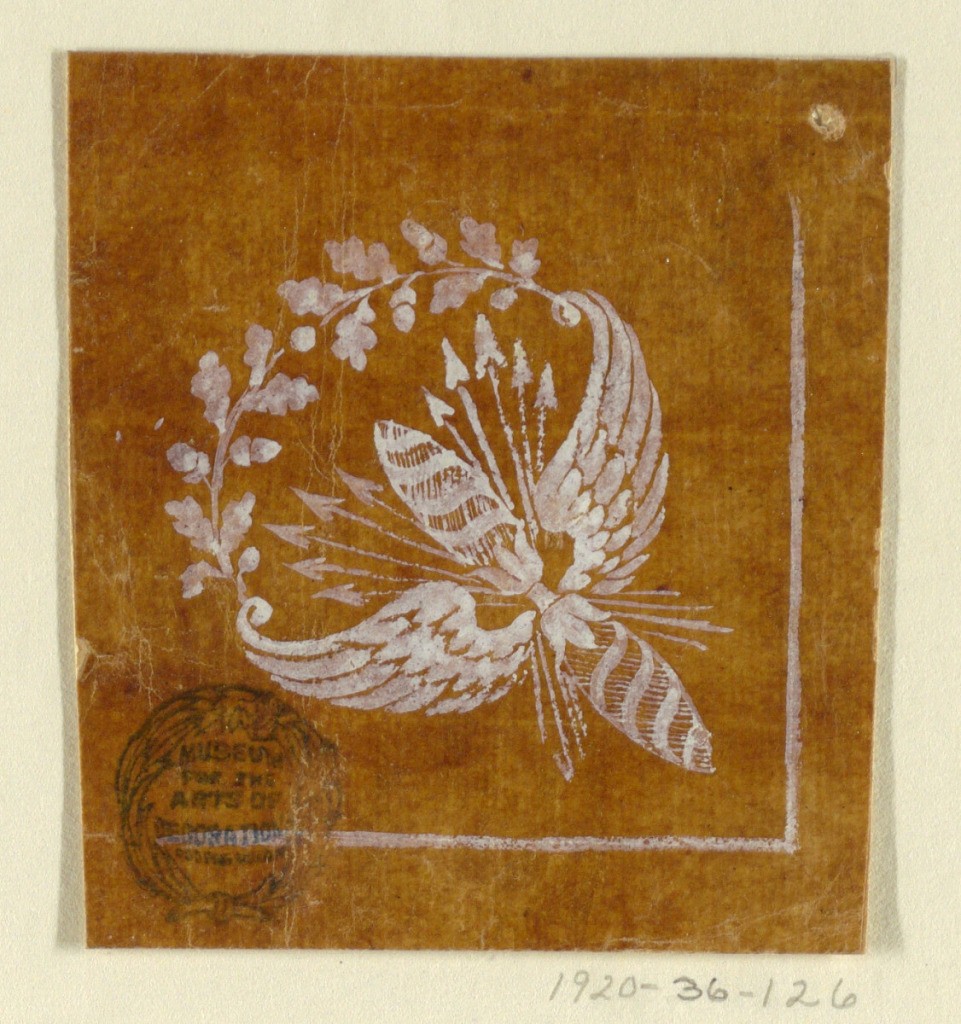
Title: Design for a Woven or Embroidered Corner Motif of the "Fabrique de St. Ruf"
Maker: Fabrique de Saint Ruf, Lyon, France
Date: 1800-1825
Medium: Brush and white gouache on glazed tracing paper
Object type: Drawing
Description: Trophy composed of a winged and doubled pine motif with an oak bough on top in an angel of lines.